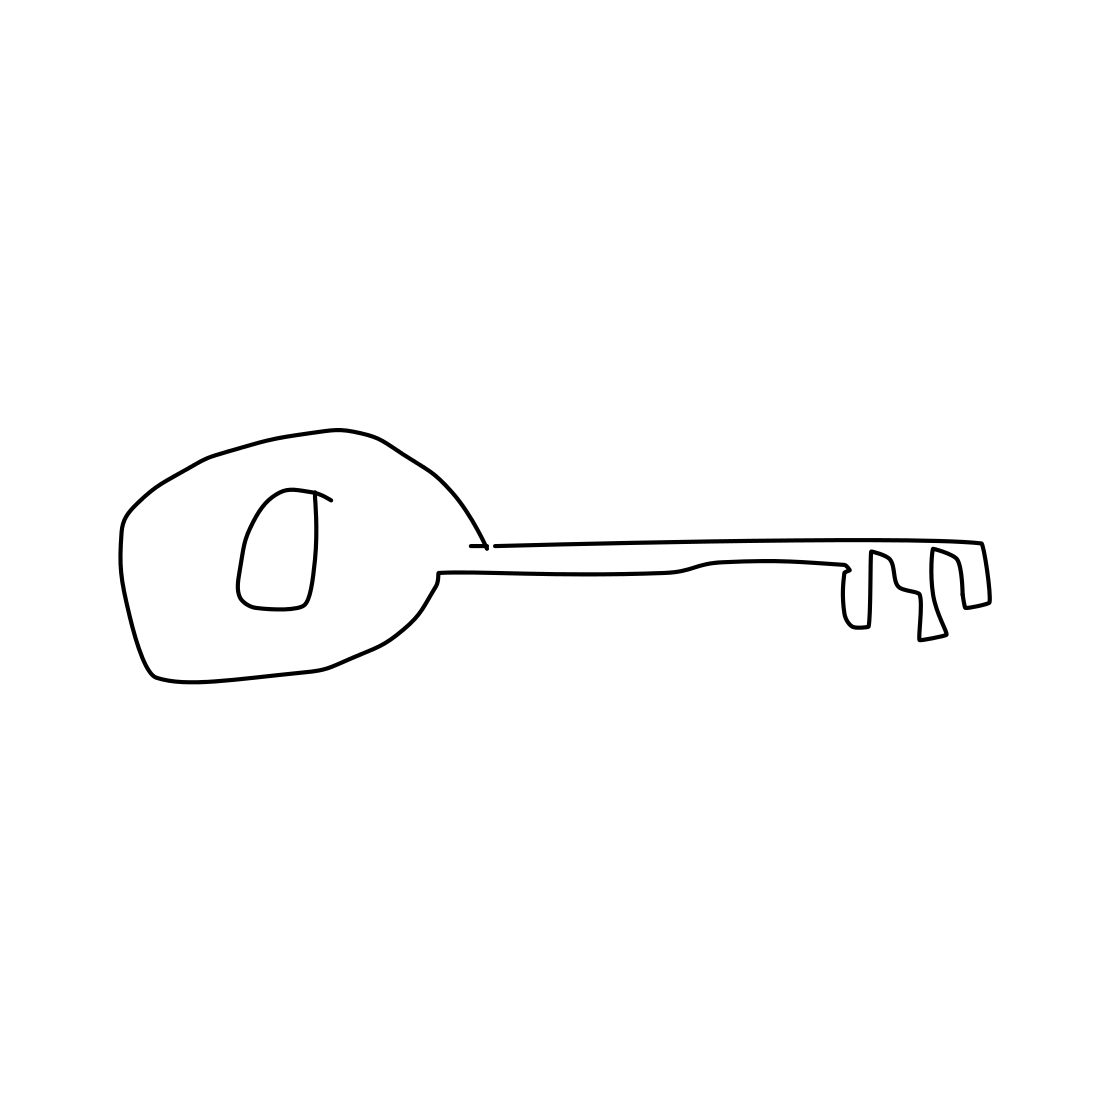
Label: key